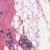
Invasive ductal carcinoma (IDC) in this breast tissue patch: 0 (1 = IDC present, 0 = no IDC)